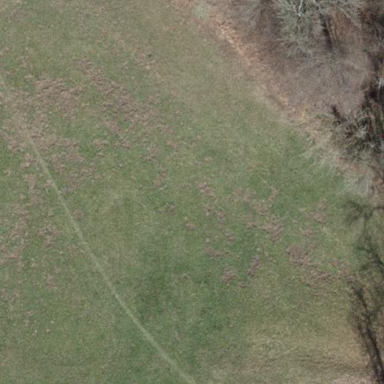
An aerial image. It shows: Open area covered with grass.